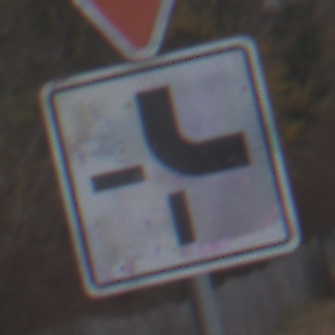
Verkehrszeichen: VerlaufVorfahrtsstrasse4
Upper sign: VorfahrtGewaehren
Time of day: MorningAfternoon
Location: Outdoor (Nature)
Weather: Overcast
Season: NotSpecified
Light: Natural